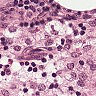
Metastatic tissue present: no